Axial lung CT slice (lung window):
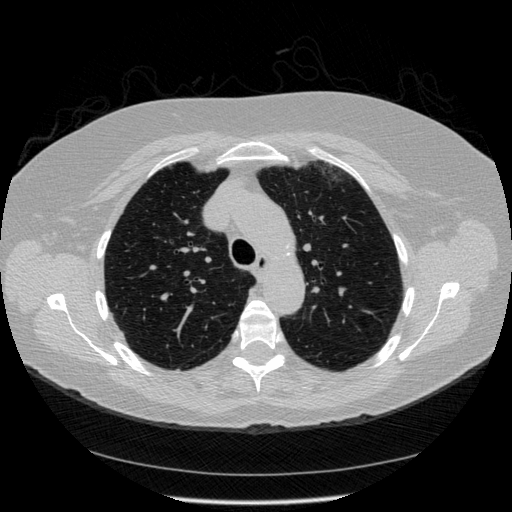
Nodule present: no